Aerial crown-view tile of a tropical tree (Barro Colorado Island, Panama), acquired 20240918:
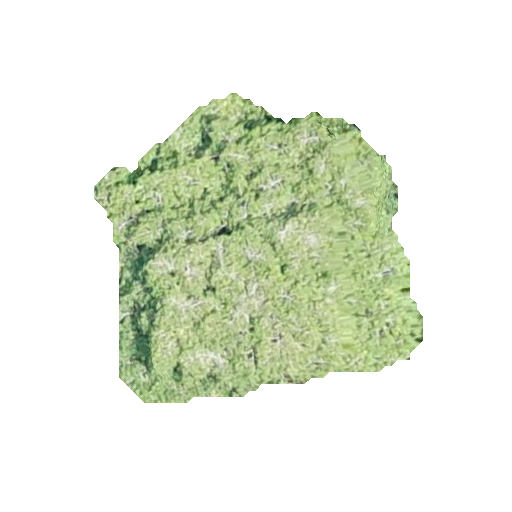
Species: Virola surinamensis
GBIF accepted scientific name: Virola surinamensis
Crown area: 116.042 m²